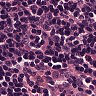
Metastatic tissue present: no